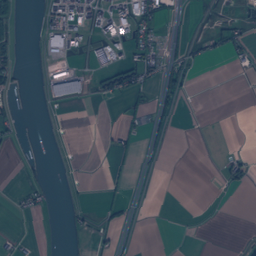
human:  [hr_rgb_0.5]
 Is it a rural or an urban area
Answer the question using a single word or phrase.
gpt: urban

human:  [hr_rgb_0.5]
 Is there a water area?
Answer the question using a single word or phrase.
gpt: yes

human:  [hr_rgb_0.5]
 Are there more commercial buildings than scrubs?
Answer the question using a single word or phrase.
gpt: yes

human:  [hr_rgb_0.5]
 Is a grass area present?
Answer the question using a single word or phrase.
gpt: yes

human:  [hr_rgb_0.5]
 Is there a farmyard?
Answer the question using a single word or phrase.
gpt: yes

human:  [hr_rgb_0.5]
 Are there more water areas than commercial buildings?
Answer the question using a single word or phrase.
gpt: no

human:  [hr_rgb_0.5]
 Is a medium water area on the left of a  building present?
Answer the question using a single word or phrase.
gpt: yes

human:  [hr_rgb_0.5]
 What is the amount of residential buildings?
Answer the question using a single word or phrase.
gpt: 425

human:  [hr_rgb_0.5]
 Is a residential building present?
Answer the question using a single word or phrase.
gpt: yes

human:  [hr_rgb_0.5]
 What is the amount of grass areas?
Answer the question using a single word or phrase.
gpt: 97

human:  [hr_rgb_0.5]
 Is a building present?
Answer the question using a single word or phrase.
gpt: yes

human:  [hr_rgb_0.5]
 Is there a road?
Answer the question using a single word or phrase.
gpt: yes

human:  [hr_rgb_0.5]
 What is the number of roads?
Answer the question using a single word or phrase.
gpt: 367

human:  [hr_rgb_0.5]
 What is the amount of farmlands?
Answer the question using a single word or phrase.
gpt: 36

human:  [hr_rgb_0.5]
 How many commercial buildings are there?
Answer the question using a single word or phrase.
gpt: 147

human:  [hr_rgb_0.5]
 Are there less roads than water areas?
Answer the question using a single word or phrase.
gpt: no

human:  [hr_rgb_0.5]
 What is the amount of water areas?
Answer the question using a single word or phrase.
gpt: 49

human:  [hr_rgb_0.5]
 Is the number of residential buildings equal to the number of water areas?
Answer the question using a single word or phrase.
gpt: no

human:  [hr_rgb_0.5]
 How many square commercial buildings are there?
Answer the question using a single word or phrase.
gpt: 0

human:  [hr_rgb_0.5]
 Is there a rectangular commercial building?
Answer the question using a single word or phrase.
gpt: yes

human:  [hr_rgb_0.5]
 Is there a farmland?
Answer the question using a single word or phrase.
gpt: yes

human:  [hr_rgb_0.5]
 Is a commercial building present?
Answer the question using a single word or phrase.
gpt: yes

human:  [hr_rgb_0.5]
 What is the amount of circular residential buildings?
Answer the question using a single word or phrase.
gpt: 4

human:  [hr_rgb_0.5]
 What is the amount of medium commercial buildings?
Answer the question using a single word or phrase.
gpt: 15

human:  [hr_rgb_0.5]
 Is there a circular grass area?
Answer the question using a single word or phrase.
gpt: no

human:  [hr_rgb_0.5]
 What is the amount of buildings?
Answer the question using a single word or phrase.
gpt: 593

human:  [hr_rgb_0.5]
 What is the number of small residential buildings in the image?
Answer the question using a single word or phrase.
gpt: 414

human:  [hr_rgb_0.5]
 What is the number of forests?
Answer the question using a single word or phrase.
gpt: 32

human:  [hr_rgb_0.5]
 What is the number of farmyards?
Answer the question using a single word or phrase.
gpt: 4

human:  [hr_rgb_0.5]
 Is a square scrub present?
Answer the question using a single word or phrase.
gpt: no

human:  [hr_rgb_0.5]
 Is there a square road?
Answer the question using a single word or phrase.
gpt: no

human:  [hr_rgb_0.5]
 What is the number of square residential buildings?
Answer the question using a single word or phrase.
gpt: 4

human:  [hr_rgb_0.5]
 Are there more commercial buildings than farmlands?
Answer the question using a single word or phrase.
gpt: yes

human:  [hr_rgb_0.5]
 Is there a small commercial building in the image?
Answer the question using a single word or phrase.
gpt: yes

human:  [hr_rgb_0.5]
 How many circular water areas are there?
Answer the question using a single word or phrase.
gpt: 0

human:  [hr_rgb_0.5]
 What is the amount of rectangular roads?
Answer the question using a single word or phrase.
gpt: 0

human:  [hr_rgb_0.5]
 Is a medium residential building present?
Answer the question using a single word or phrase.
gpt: yes

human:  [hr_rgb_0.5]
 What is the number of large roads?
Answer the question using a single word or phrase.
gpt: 0

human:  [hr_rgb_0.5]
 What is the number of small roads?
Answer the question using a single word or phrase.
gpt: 367

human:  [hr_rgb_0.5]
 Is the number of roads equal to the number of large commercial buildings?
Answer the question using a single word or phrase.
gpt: no

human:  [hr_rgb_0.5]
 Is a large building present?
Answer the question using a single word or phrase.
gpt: yes

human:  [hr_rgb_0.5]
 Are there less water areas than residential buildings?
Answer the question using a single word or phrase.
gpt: yes

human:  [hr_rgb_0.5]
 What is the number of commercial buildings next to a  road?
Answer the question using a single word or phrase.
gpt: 147

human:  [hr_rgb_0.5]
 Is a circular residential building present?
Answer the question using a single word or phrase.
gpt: yes

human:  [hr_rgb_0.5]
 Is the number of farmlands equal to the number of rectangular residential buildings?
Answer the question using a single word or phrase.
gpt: no

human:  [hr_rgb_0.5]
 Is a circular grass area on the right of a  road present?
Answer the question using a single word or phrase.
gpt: no

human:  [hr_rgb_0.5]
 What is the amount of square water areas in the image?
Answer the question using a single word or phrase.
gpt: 0

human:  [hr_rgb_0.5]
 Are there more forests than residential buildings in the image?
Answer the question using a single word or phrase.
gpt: no

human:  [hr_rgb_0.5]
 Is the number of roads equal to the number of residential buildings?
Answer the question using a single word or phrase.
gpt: no

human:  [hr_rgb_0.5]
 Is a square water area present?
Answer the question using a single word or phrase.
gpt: no

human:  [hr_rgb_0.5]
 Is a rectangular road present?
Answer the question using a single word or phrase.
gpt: no

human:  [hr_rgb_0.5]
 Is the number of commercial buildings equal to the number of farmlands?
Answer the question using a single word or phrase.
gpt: no

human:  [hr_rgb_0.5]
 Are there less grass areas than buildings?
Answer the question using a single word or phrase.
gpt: yes

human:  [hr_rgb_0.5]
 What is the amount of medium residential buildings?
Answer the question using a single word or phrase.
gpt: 10

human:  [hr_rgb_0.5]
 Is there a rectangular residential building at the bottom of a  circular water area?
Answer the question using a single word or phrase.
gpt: no

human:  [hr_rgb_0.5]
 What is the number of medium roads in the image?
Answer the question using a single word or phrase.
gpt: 0

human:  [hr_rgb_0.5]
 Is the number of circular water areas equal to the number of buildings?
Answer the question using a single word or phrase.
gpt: no

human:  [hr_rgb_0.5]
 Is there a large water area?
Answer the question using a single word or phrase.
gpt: yes

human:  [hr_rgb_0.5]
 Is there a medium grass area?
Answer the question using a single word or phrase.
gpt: yes

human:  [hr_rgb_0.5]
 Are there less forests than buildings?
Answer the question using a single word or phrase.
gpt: yes

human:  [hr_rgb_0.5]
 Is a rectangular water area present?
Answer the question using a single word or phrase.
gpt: yes

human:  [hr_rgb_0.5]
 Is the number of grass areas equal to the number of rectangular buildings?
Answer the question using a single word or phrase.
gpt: no

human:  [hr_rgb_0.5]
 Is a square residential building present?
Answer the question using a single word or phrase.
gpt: yes

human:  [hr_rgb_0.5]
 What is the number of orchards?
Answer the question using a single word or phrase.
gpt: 2